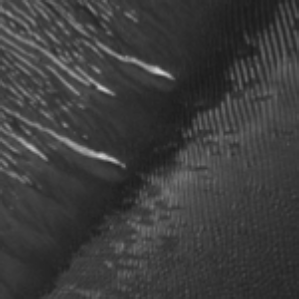
Label: frost